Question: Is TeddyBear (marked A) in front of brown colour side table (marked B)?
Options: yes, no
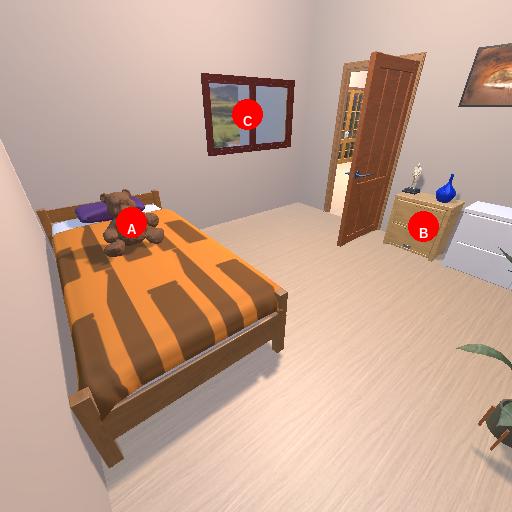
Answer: yes